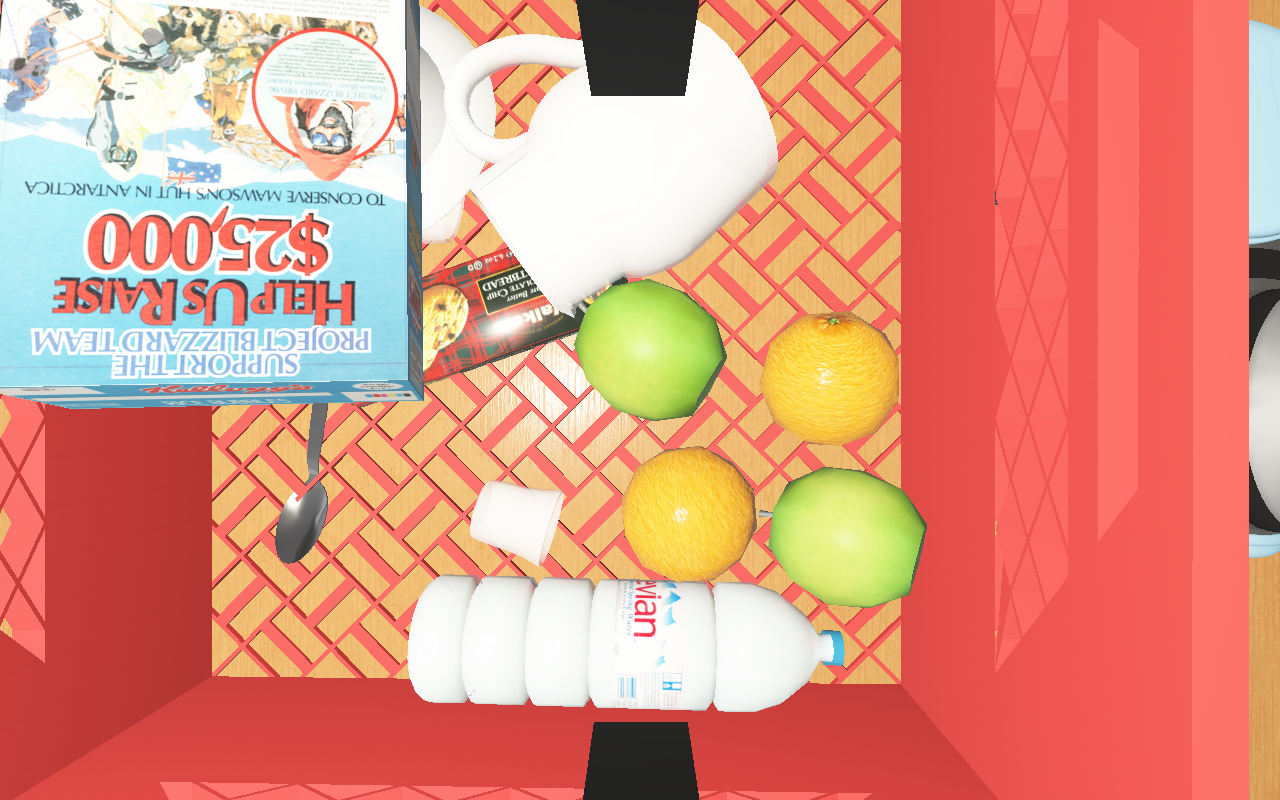
Objects in the scene:
water bottle
apple
apple
orange
wineglass
jam jar
cereal box
cereal box